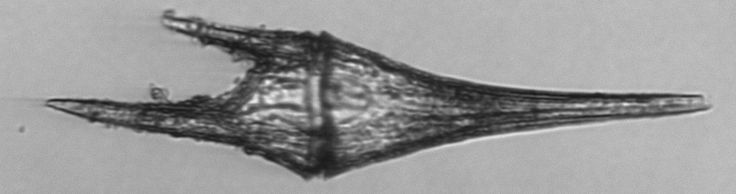
Label: Tripos_furca